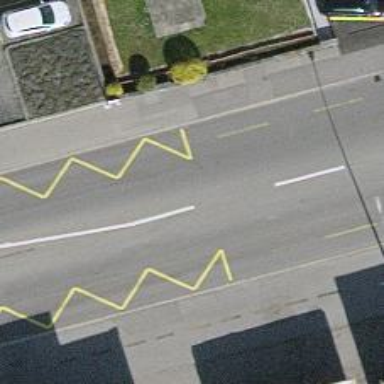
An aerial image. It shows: Bus stop with stop position for public transport.